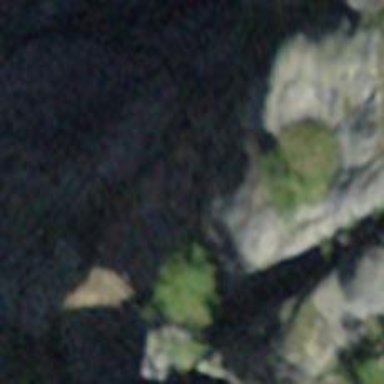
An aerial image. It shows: Cliff in nature.